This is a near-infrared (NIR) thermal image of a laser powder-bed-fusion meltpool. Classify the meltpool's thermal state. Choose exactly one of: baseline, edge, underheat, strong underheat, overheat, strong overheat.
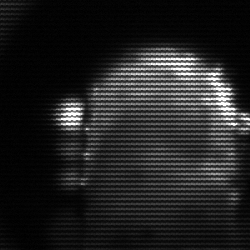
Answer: baseline